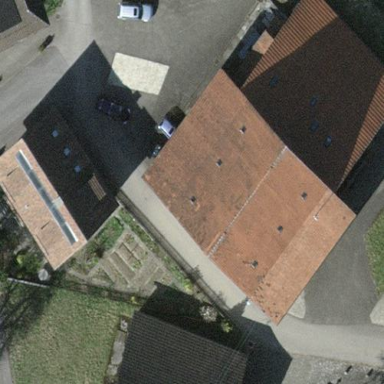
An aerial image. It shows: View of roof of building.